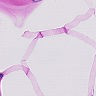
Metastatic tissue present: no